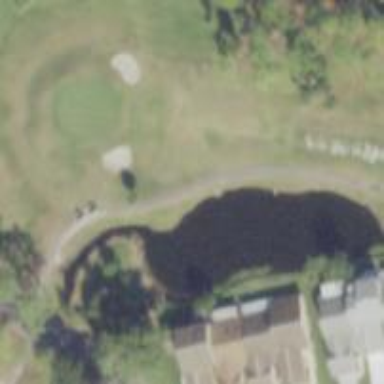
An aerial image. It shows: Golf hole.